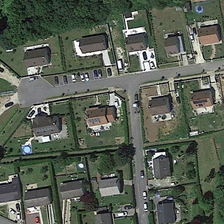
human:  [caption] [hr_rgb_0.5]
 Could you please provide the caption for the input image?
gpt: many buildings and green trees are in a medium residential area .

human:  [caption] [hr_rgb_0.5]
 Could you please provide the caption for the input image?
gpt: many buildings and green trees are in a medium residential area .

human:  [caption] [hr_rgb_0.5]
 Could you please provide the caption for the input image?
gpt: many buildings and green trees are in a medium residential area .

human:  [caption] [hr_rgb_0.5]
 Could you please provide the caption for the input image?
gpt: many buildings and green trees are in a medium residential area .

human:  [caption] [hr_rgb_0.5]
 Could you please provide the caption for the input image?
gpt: many buildings and green trees are in a medium residential area .